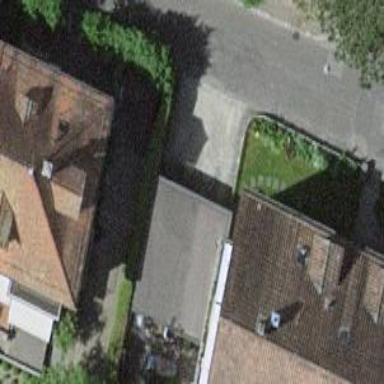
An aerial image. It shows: Group of garages.